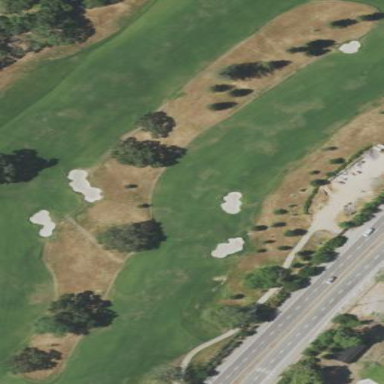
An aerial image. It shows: Rough area in golf course.